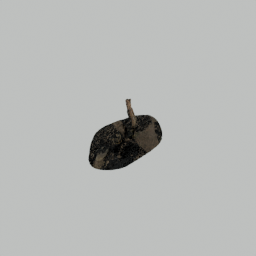
Label: nature